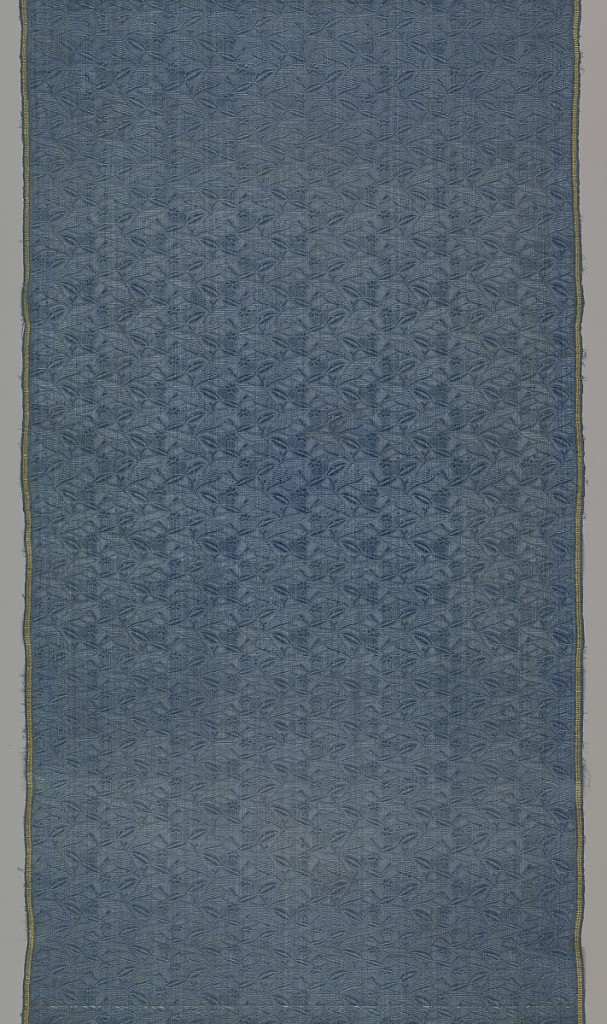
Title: Textile
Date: late 18th century
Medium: silk Technique: plain weave with supplementary warp
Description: Small scale allover pattern of a single diagonal floral sprig placed in half-drop vertical rows, facing left in one row and right in the other.